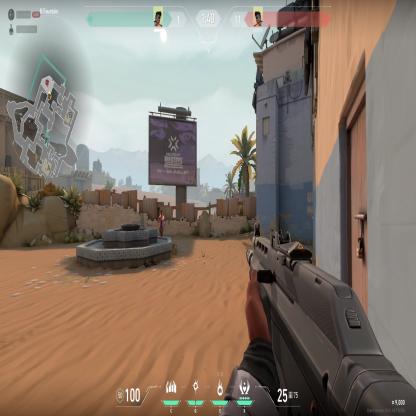
Label: enemy